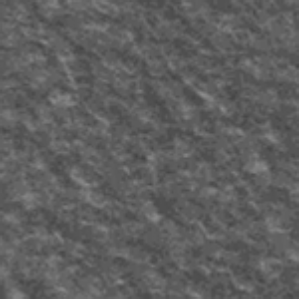
Label: frost